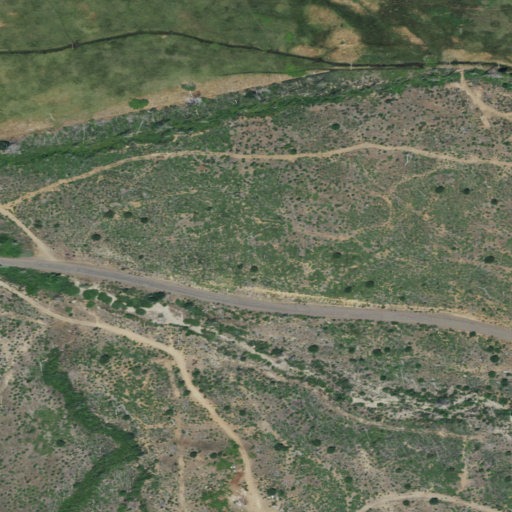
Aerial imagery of valley in California named Dry Gulch containing shrub, pasture, herbaceous wetlands, grassland, and evergreen forest